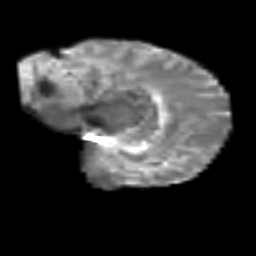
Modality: T2w
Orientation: sagittal
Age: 46
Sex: male
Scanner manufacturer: siemens
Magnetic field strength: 3 T
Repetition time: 6.1 s
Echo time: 0.101 s